Fundus camera: canon
Shooting center: optic_disc
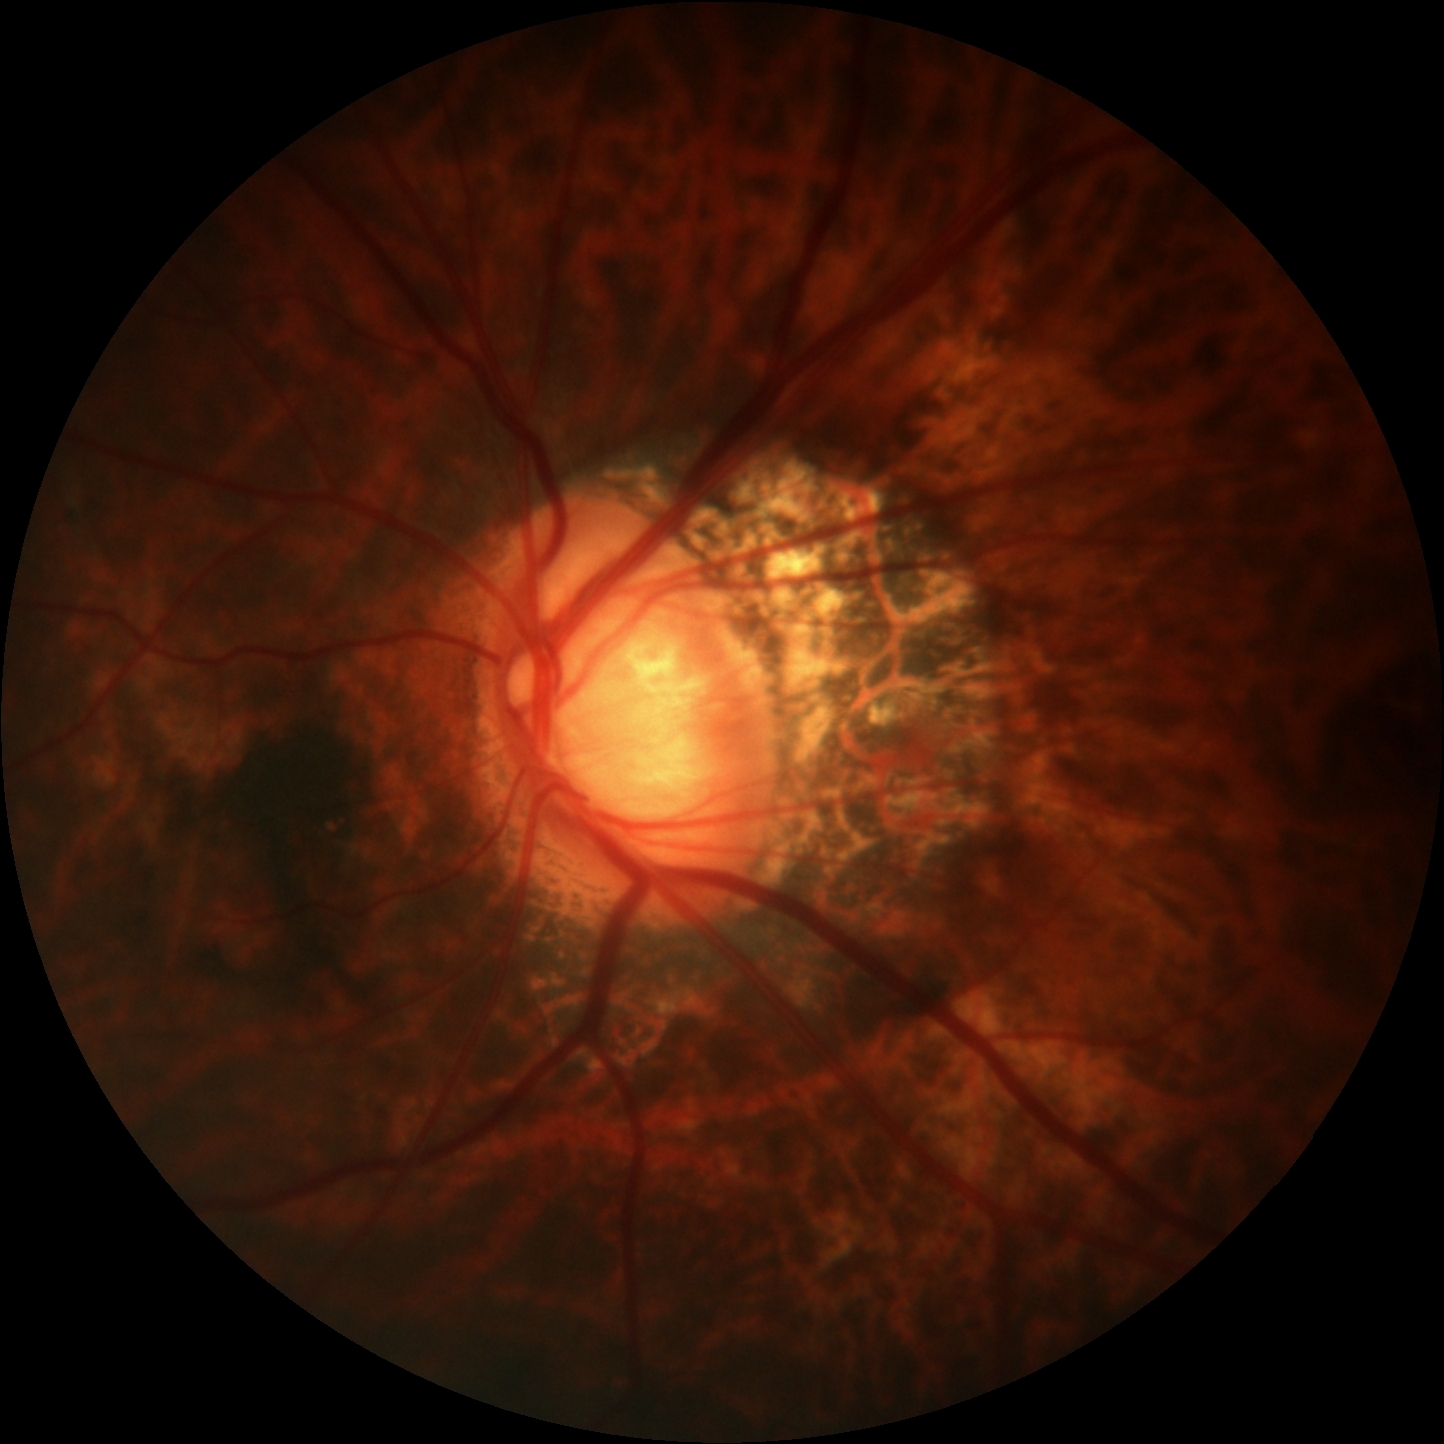
Pathologic myopia: yes
Patchy retinal atrophy: present
Retinal detachment: absent